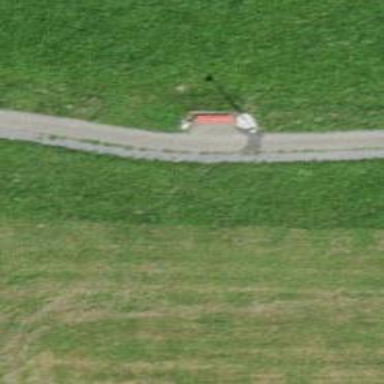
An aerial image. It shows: Bench.